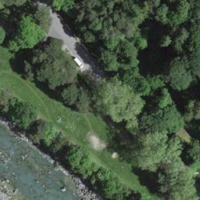
EUNIS habitat code: 41
Species observed at this site:
Juncus tenuis
Silene nutans
Erigeron canadensis